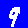
Digit: 9